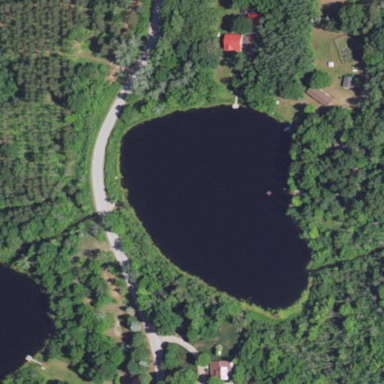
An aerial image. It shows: Peaceful pond surrounded by nature.